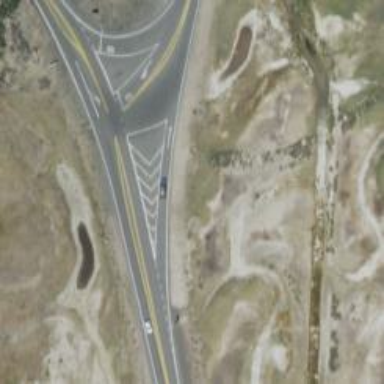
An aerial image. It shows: Asphalt trunk link road.